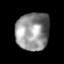
Tissue: lung
Cell type: Epithelial cells
Senescence score: 0.1942
Nuclear area (px): 1238
Mean DAPI intensity: 143.834